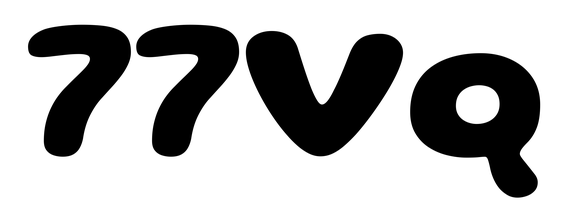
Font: Gluten_Bold